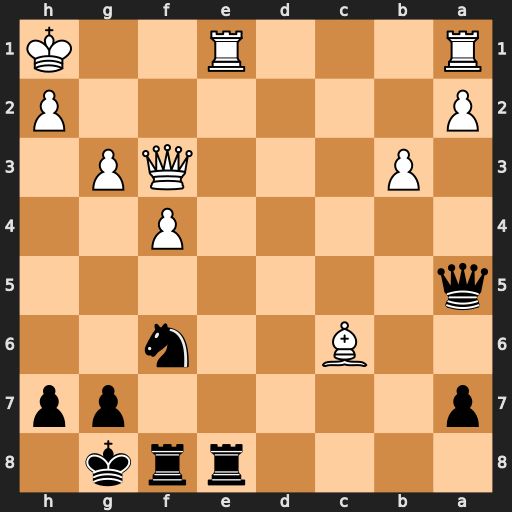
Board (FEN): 4rrk1/p5pp/2B2n2/q7/5P2/1P3QP1/P6P/R3R2K
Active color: b
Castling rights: -
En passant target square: -
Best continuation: Rxe1+ Rxe1 Qxe1+